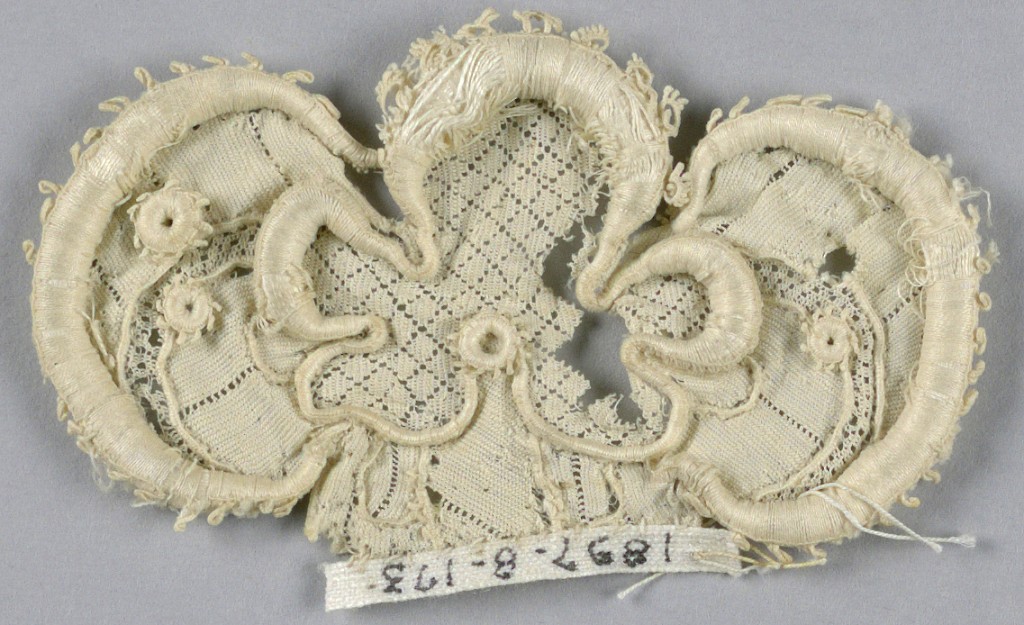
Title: Fragment
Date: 17th century
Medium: linen Technique: needle lace
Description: Fragment with an elaborate floral motif of tiny, superimposed rosettes. Central portion has a fine diamond diaper design. Picot edge.